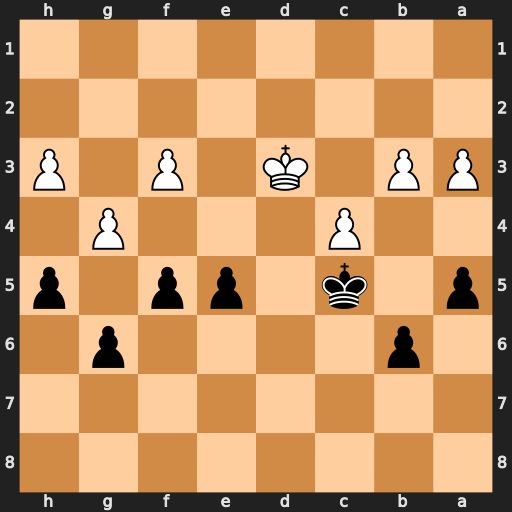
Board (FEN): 8/8/1p4p1/p1k1pp1p/2P3P1/PP1K1P1P/8/8
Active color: b
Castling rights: -
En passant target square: -
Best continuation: e4+ fxe4 fxg4 h4 g3